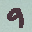
Label: 9